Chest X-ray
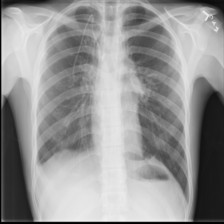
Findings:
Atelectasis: negative
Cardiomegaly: negative
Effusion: negative
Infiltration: negative
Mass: negative
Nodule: negative
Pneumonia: negative
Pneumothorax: negative
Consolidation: negative
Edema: negative
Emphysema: negative
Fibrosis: negative
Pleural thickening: positive
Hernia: negative